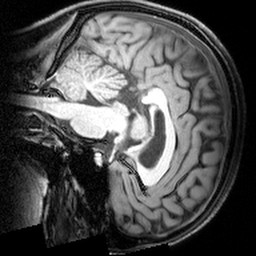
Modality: T1w
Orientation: sagittal
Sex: female
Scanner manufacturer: siemens
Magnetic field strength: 3 T
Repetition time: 1.9 s
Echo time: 0.00397 s